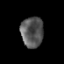
Tissue: prostate
Cell type: T cells
Senescence score: 0.3317
Nuclear area (px): 670
Mean DAPI intensity: 87.915